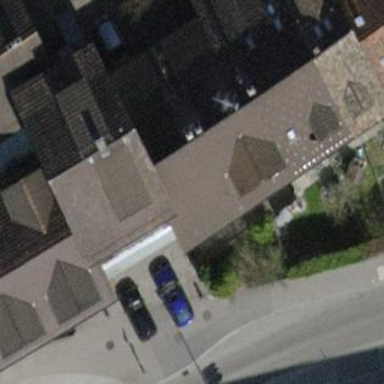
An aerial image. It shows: Terrace-style building with gabled roof.